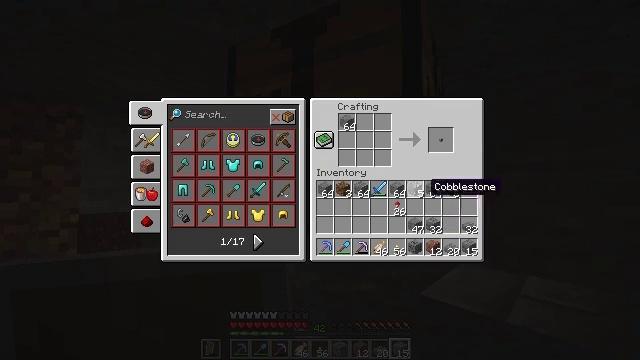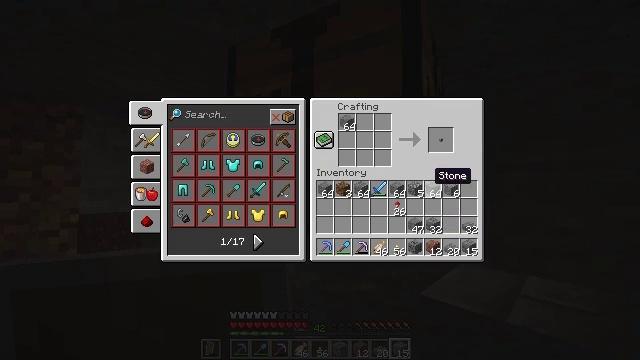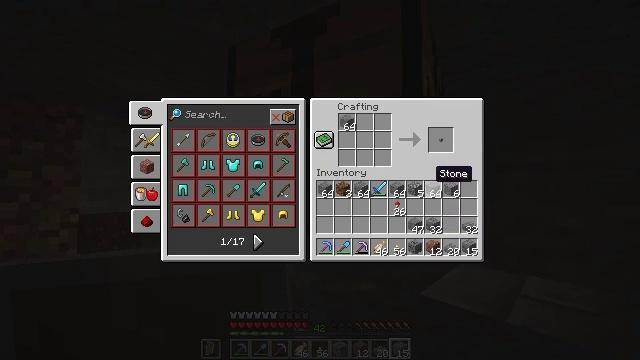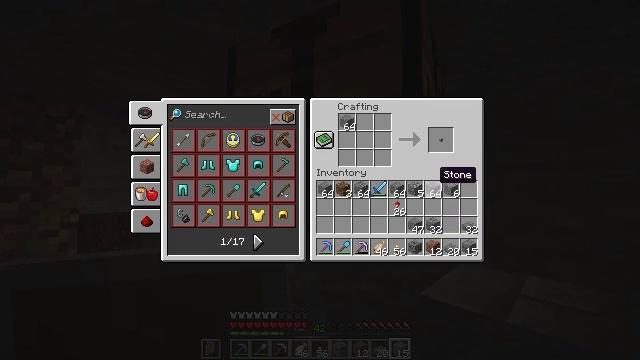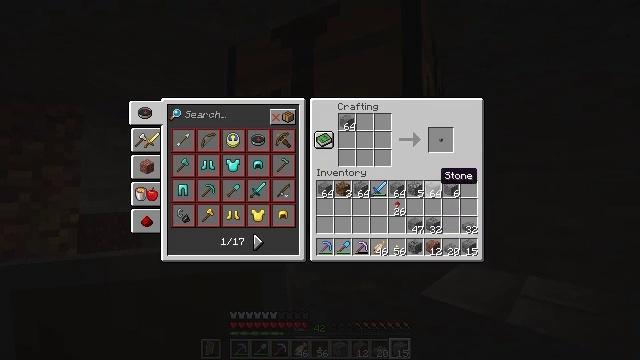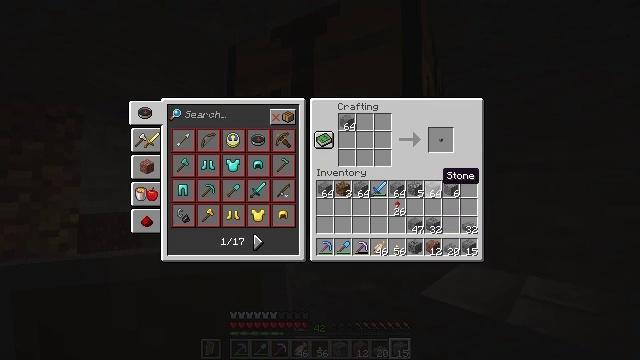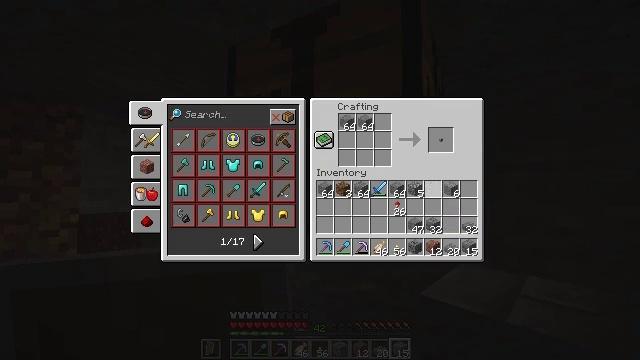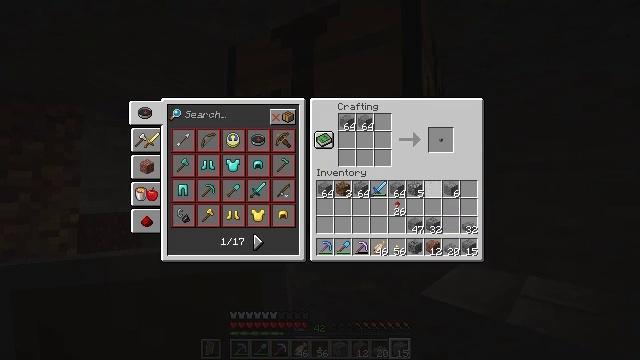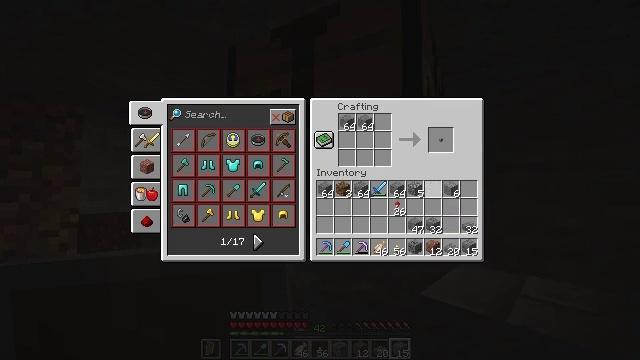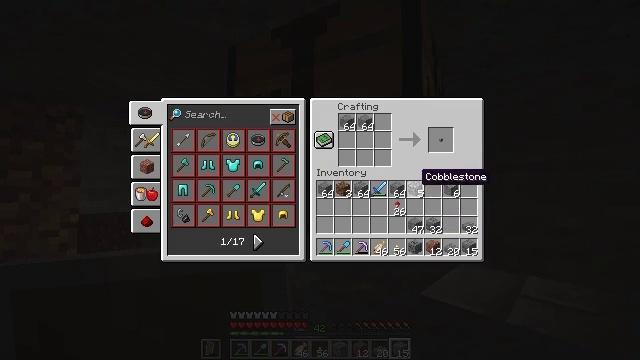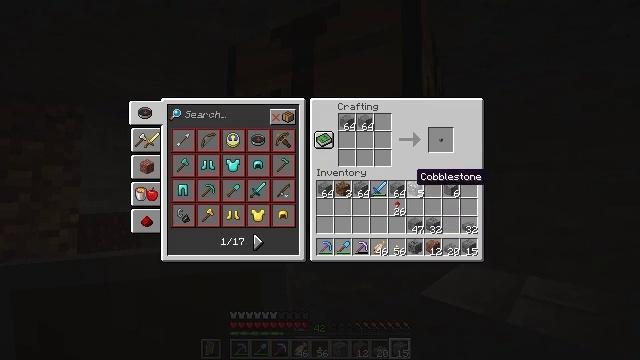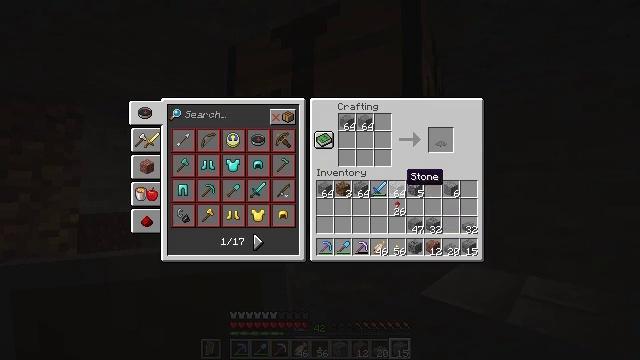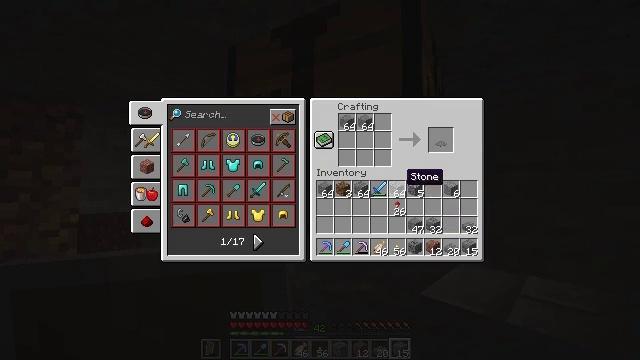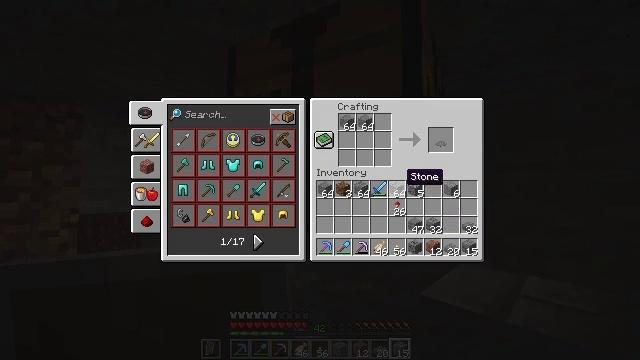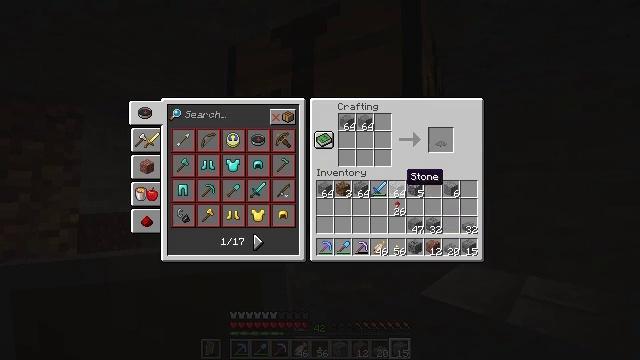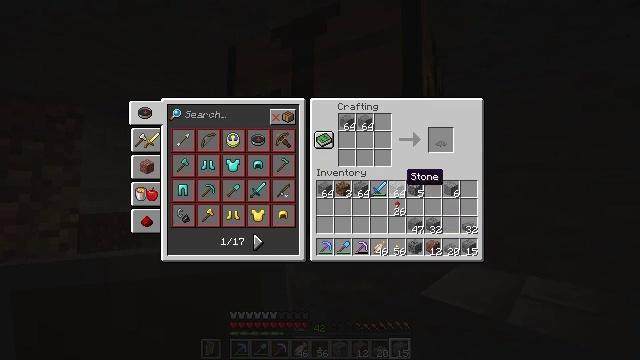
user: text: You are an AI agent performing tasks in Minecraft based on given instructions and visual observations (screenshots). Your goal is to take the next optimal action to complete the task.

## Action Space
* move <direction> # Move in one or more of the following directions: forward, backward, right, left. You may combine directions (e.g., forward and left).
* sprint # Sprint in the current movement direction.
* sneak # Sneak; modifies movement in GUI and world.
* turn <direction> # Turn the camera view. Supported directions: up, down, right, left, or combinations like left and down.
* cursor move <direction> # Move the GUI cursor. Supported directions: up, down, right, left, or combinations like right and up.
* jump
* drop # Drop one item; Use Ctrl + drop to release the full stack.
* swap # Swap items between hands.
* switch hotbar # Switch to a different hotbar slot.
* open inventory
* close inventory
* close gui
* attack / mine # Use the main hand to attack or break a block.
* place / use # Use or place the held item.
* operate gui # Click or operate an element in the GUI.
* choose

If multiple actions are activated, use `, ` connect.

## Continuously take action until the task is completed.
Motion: motion action
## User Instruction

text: Open the crafting table to make stone bricks.
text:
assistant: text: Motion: sneak, cursor move up
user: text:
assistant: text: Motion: sneak
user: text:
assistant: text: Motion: sneak
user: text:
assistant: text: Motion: sneak
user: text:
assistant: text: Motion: sneak
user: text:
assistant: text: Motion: sneak, choose
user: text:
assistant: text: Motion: sneak, choose
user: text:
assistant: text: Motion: sneak, choose
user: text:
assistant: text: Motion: sneak, cursor move left
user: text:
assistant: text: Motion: sneak
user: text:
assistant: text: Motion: sneak, cursor move left
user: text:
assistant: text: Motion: sneak
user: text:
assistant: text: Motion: sneak
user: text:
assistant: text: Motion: sneak
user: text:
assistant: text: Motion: sneak
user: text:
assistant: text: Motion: sneak, choose
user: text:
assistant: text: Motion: sneak, choose
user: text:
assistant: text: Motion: sneak, cursor move left
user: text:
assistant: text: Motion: sneak, cursor move left
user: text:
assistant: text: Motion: sneak, cursor move left
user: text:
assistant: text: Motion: sneak, cursor move up
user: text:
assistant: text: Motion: sneak
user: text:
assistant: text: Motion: sneak, cursor move left and down
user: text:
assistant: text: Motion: sneak
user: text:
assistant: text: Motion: sneak
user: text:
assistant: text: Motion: sneak
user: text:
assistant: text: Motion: sneak
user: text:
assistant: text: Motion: sneak, choose
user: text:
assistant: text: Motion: sneak, choose
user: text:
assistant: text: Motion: sneak, cursor move right and up, choose